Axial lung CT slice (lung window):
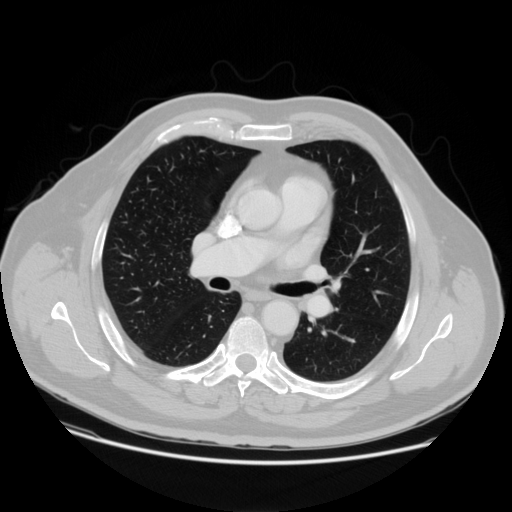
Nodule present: no